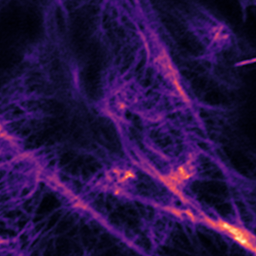
Label: Super-resolution F-actin image